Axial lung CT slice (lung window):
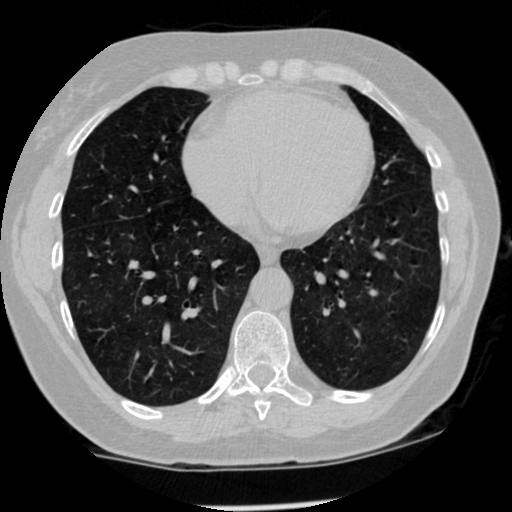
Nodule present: no